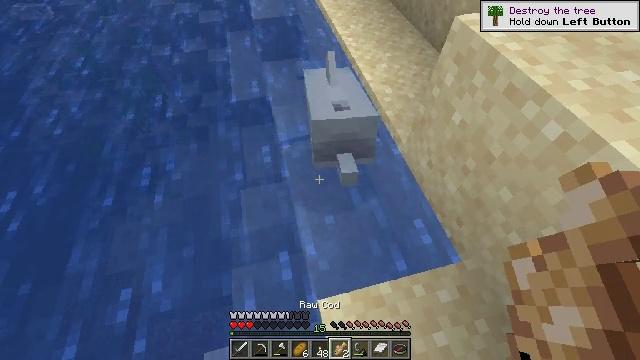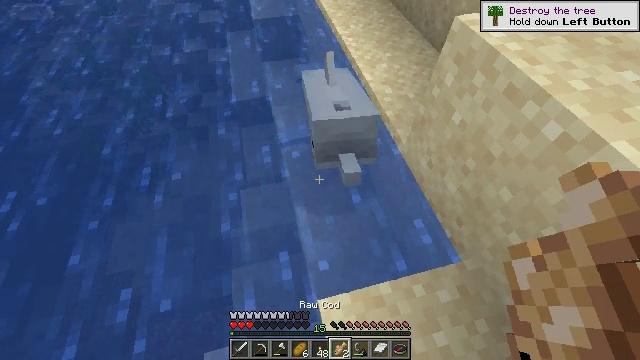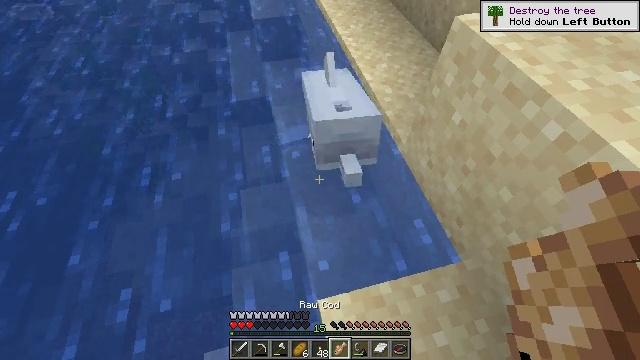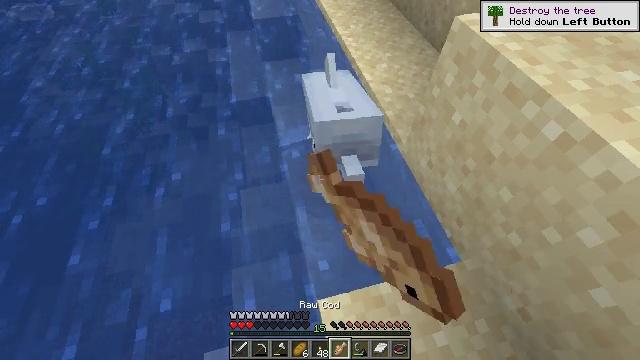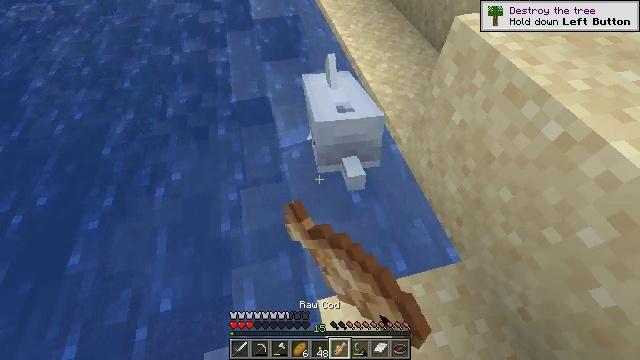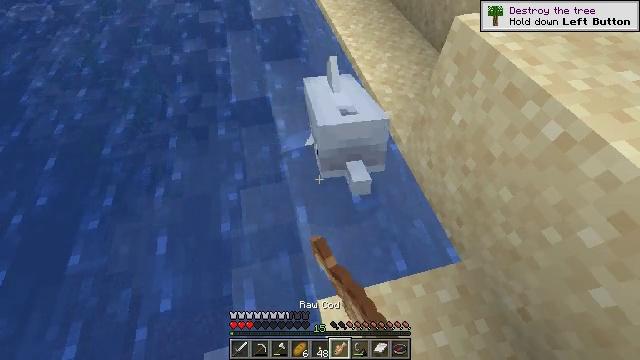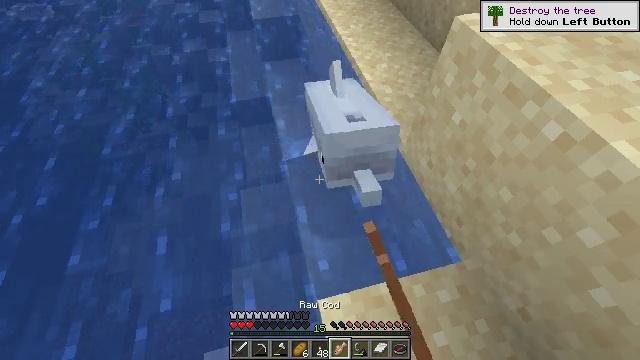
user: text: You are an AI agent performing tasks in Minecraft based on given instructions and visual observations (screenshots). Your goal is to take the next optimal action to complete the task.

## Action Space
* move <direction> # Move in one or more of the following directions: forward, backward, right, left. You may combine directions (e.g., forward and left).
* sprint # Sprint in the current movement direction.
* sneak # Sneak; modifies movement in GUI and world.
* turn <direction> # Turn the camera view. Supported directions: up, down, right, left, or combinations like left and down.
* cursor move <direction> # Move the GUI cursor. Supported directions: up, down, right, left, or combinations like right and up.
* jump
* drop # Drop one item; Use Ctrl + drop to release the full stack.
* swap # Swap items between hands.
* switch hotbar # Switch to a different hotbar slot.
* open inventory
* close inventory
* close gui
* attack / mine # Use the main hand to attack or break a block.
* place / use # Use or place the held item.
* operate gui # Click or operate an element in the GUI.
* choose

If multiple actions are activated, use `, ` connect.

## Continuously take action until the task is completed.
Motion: motion action
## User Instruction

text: Drop a cod.
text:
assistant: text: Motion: no_op
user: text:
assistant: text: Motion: drop
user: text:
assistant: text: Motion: drop
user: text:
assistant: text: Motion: drop
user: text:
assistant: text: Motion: no_op
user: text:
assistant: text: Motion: no_op
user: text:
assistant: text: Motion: no_op